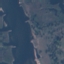
Land use / land cover: River